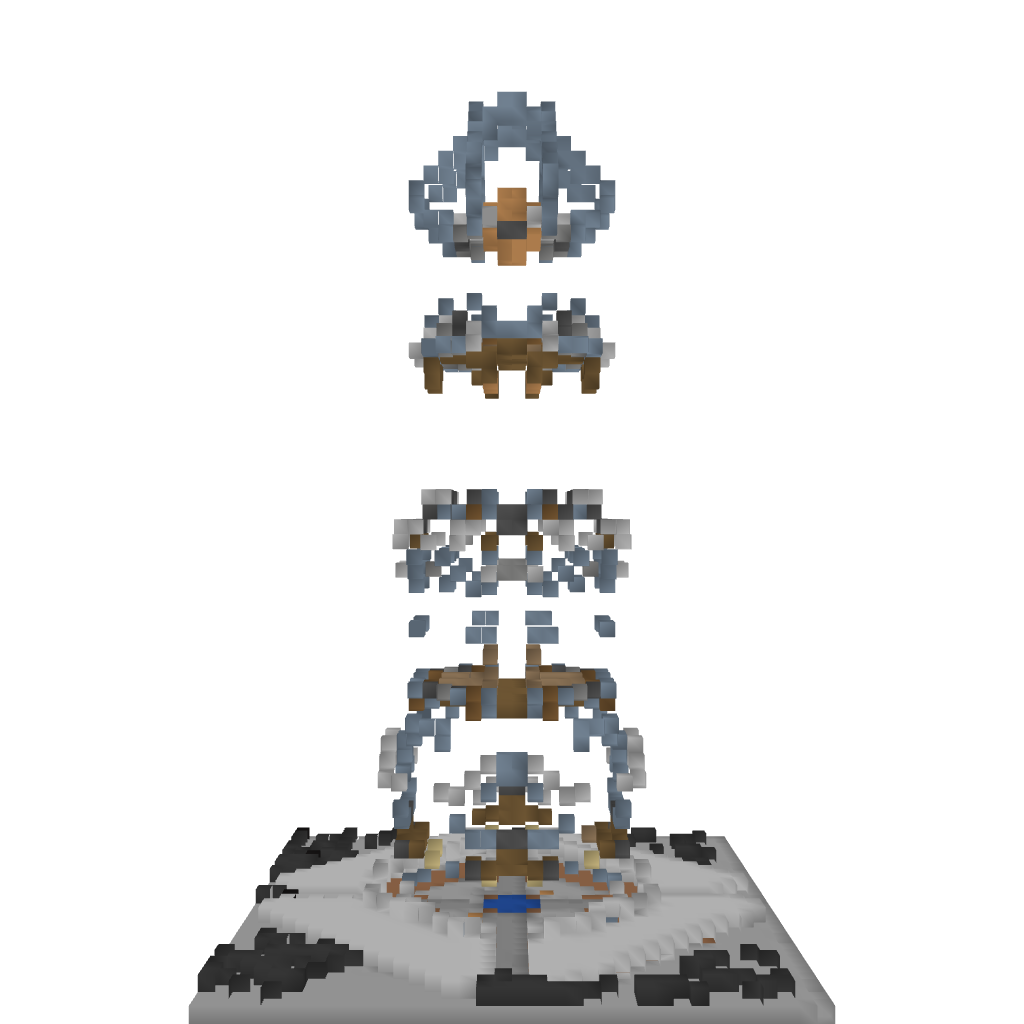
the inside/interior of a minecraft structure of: Water Tower by iEdgy